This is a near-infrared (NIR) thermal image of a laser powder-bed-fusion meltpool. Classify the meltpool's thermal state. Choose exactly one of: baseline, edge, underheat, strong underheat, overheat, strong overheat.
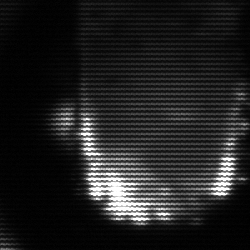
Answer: baseline